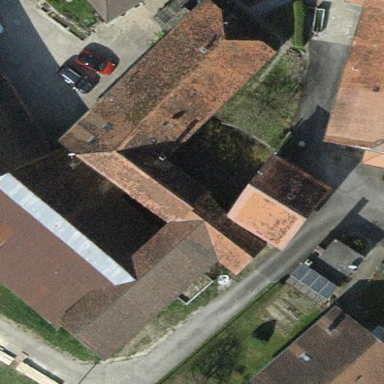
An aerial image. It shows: Farm building.